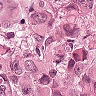
Metastatic tissue present: yes